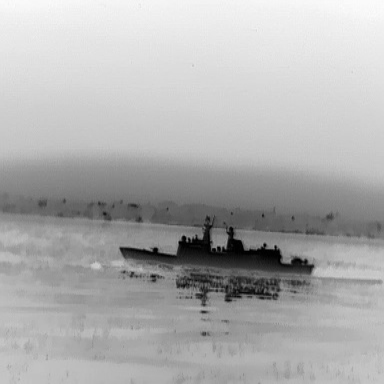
There is a warship in the infrared image.